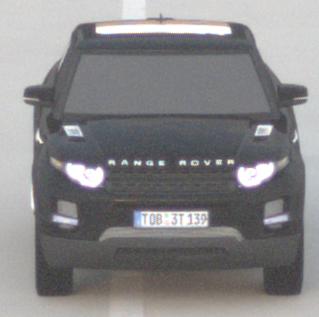
Make: Land Rover
Model: Range Rover Evoque 2.0 Si4
Detailed model: Range Rover Evoque (I)
Model produced from: 2011/08
Model produced until: 2013/11
Doors: 5
Color: black
Road condition: dry road
Daytime: sunrise or sunset
Contrast: low contrast